Question: In my validator I add some description for each field, and want to display error message in form(.jsp), but when I display message for each field, the error messages is the same, what's problem, my code:
'''
public class StoreValidator implements Validator {
@Override
public boolean supports(Class<?> clazz) {
return Store.class.equals(clazz);
}
@Override
public void validate(Object target, Errors errors) {
ValidationUtils.rejectIfEmptyOrWhitespace(errors, "name", "name.empty", "Name field is empty");
ValidationUtils.rejectIfEmptyOrWhitespace(errors, "address", "address.empty", "Address field is empty");
}
'''
}
'''
@Autowired
private StoreValidator storeValidator;
@InitBinder
protected void initBinder(WebDataBinder binder) {
binder.setValidator(storeValidator);
}
//post method create store
@RequestMapping(value = "/regStoreSuccessful", method = RequestMethod.POST)
public ModelAndView addStorePost(@Valid @ModelAttribute("storeForm") Store storeForm, BindingResult bindingResult, Principal principal, RedirectAttributes redirectAttrs) throws SQLException {
ModelAndView modelAndView = new ModelAndView("redirect:body");
storeValidator.validate(storeForm,bindingResult);
if(bindingResult.hasErrors()) {
redirectAttrs.addFlashAttribute("error", bindingResult.getFieldError().getDefaultMessage());
//modelAndView.addObject("storeForm", bindingResult.getFieldError().getDefaultMessage());
//modelAndView.addObject("storeForm", storeForm);
//redirectAttrs.addFlashAttribute("errors", bindingResult.getFieldError().getRejectedValue());
//redirectAttrs.addFlashAttribute("storeForm", storeForm);
//..
}
//..
}
'''
'''
<form:form method="POST" action="/regStoreSuccessful" commandName="storeForm">
<table>
<tr>
<td><form:label path="name">Name store</form:label></td>
<td><form:input path="name" /></td>
<td><form:errors path="name" /></td>
</tr>
<tr>
<td><form:label path="address">Address store</form:label></td>
<td><form:input path="address" /></td>
<td><form:errors path="address" /></td>
</tr>
</form:form>
'''
Also I tried used '<form:errors path = "name" />', but isn't working...

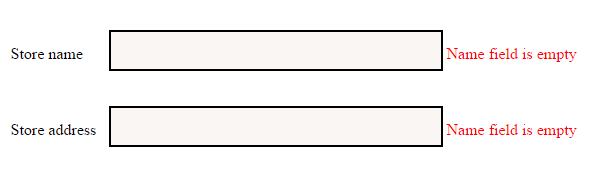
Answer: You should add entire object in model attribute in hasErrors method
and for each input separately use form:errors for each input.
'''
<form:errors path = "name" />
<form:errors path = "address" />
if(bindingResult.hasErrors()) {
model.addAttribute("storeForm",storeForm);
//..
}
'''